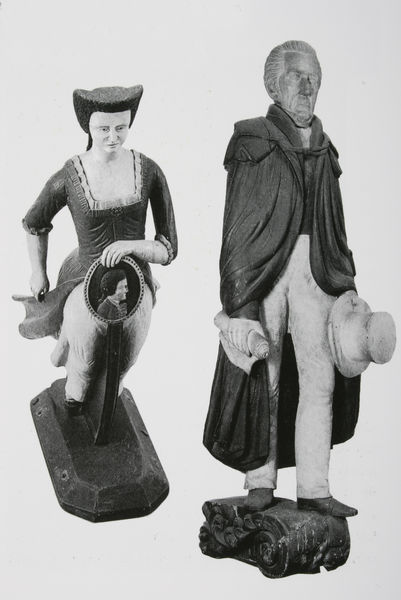
Titel: Gallionsfiguren: Dame mit Porträtmedaille / Andrew Johnson von der U.S. Fregatte "Constitution"
Künstler: Samuel Mclntire
Standort: Salem (Mass.) / New York
Institution: Peabody Museum / Museum of the City New York
Schlagwörter: gruppe, hand, mann, umhang, weiß, ausschnitt, bewegung, frankreich, frau, frisur, holz, hut, hüte, kleid, schwarz, haube, mode, zylinder, hose, arm, barock, falten, kleidung, kragen, sockel, spitze, stehen, bild, bildnis, portrait, porträt, gehen, figur, haare, mantel, adel, paar, zilinder, dekollete, dekolletee, england, renaissance, oval, reiter, tondo, skulptur, statue, bewegt, deutschland, perücke, papier, modell, zwei, schuhe, hosen, kette, figuren, homme, verzierung, überwurf, faltenwurf, plastik, podest, rüschen, foto, fotografie, photographie, gang, gefäß, medaillon, porzellan, gemalt, schwarzweiss, frisus, uniform, chapeau, bürger, stand, stiefel, statuette, modelle, puppen, photo, rolle, nippes, skulpturen, statuen, medallion, knicks, schriftrolle, usa, schnecke, femme, auswanderer, kleinplastik, robe, abbildung, dirndl, vorwärts, dokument, plinthen, siedler, cape, sculpture, deux, anonym, figürchen, oto, modèle, révolutionnaire, reiterhose, statues, schwazweiß, plinten, poupée, sind, xixe, lever